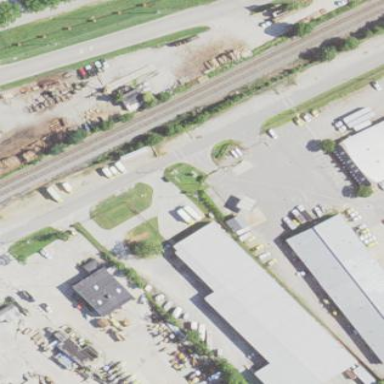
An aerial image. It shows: Commercial building.